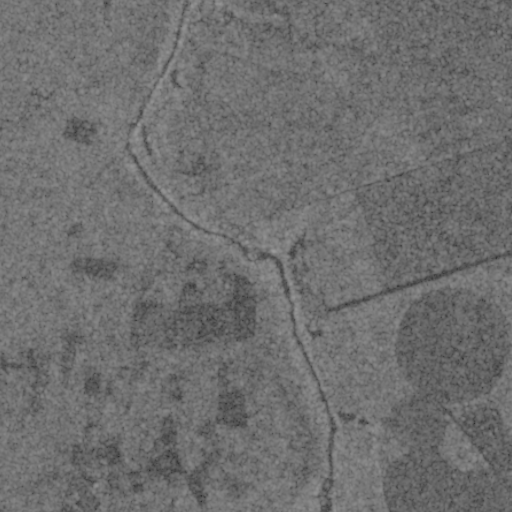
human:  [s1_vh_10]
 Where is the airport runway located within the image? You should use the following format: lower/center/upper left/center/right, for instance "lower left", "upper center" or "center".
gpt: The airport runway is located in the lower right of the image.
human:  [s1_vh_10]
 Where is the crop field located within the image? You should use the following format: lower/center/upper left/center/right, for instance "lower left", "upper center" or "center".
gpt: The crop field is located in the lower right of the image.
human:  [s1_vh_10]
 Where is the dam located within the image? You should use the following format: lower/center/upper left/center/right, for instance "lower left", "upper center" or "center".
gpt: The dam is located in the lower center of the image.
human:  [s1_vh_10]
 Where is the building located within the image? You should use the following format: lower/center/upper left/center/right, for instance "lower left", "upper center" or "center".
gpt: There is no building in the image.

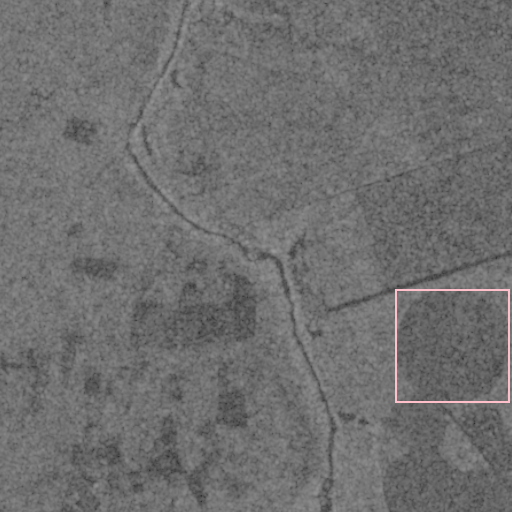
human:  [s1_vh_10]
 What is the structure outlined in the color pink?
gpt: The structure outlined in pink is a crop field.
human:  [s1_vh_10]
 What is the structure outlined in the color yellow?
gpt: There is no yellow outline.